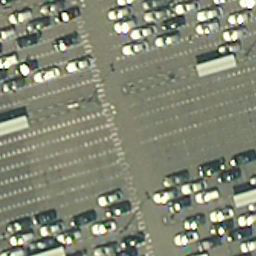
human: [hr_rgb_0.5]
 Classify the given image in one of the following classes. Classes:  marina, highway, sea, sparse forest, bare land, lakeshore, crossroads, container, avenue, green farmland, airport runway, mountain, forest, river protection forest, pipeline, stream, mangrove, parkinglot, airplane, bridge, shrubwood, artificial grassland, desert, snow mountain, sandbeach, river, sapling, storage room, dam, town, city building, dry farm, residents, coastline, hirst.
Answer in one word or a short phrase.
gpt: parkinglot